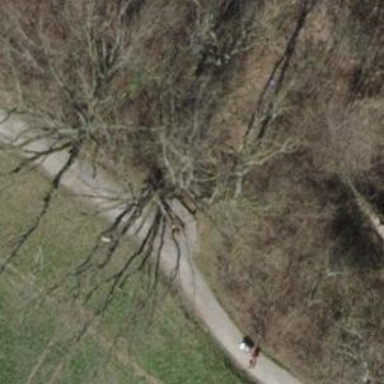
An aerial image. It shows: Brown bench in the vicinity.